Question: I have a asp.net sitemap with single level dropdown menu. I am using following code in master page to display them as dropdown menu by generating '<li>' and '<ul>'. It works fine the issue is, even if some items dont have child items it generates empty which leads to showing the dropdown icon.
How Can I stop the empty '<ul>' generation by checking the child nodes count.
'''
<!--- Menu -->
<div id="horizontalcssmenu" class="horizontalcssmenu">
<asp:SiteMapDataSource ID="SiteMapDataSource1" ShowStartingNode="false" runat="server" />
<ul id="cssmenu1">
<li><a id="A1" href="index.aspx" runat="server">Home</a></li>
<asp:Repeater ID="foo" DataSourceID="SiteMapDataSource1" EnableViewState="false"
runat="server" onitemcommand="foo_ItemCommand">
<ItemTemplate>
<li>
<a href='<%#Eval("url") %>'><%#Eval("Title") %></a>
<ul>
<asp:Repeater ID="bar" DataSource='<%# ((SiteMapNode) Container.DataItem).ChildNodes %>' runat="server">
<ItemTemplate>
<li><a href='<%#Eval("url") %>'><%#Eval("Title") %></a></li>
</ItemTemplate>
</asp:Repeater>
</ul>
</li>
</ItemTemplate>
</asp:Repeater>
</ul>
</div>
<!-- Menu End -->
'''

The output code displays something like this
'''
<!--- Menu -->
<div id="horizontalcssmenu" class="horizontalcssmenu">
<ul id="cssmenu1">
<li><a href="index.aspx" id="ctl00_A1">Home</a></li>
<li>
<a href='/SVSS/StudentFullDetails.aspx'>Student Details</a>
<ul>
</ul>
</li>
<li>
<a href='/SVSS/StudentMonthlyAttendance.aspx'>Attendance</a>
<ul>
</ul>
</li>
<li>
<a href='/SVSS/MyNotice.aspx'>Notice</a>
<ul>
</ul>
</li>
</ul>
</div>
<!-- Menu End -->
'''
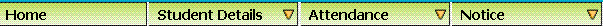
Answer: How about something like:
'''
<%if(((SiteMapNode) Container.DataItem).ChildNodes.Length > 0) { %>
<ul>
<asp:Repeater ID="bar" DataSource='<%# ((SiteMapNode) Container.DataItem).ChildNodes %>' runat="server">
<ItemTemplate>
<li><a href='<%#Eval("url") %>'><%#Eval("Title") %></a></li>
</ItemTemplate>
</asp:Repeater>
</ul>
<%}>
'''